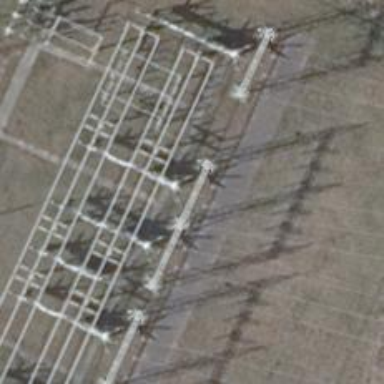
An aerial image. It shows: Power line with three cables.